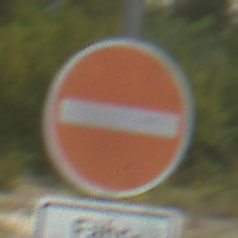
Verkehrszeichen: VerbotDerEinfahrt
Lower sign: SonstigeFahrzeugePersonengruppenFrei4
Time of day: Midday
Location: Outdoor (Suburban)
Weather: PartlyCloudy
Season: Summer
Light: Natural